Question: I want know if is it possible to make Google Chrome behave like a kiosk (without a frame or controls) but not in full screen, like the next mock picture:

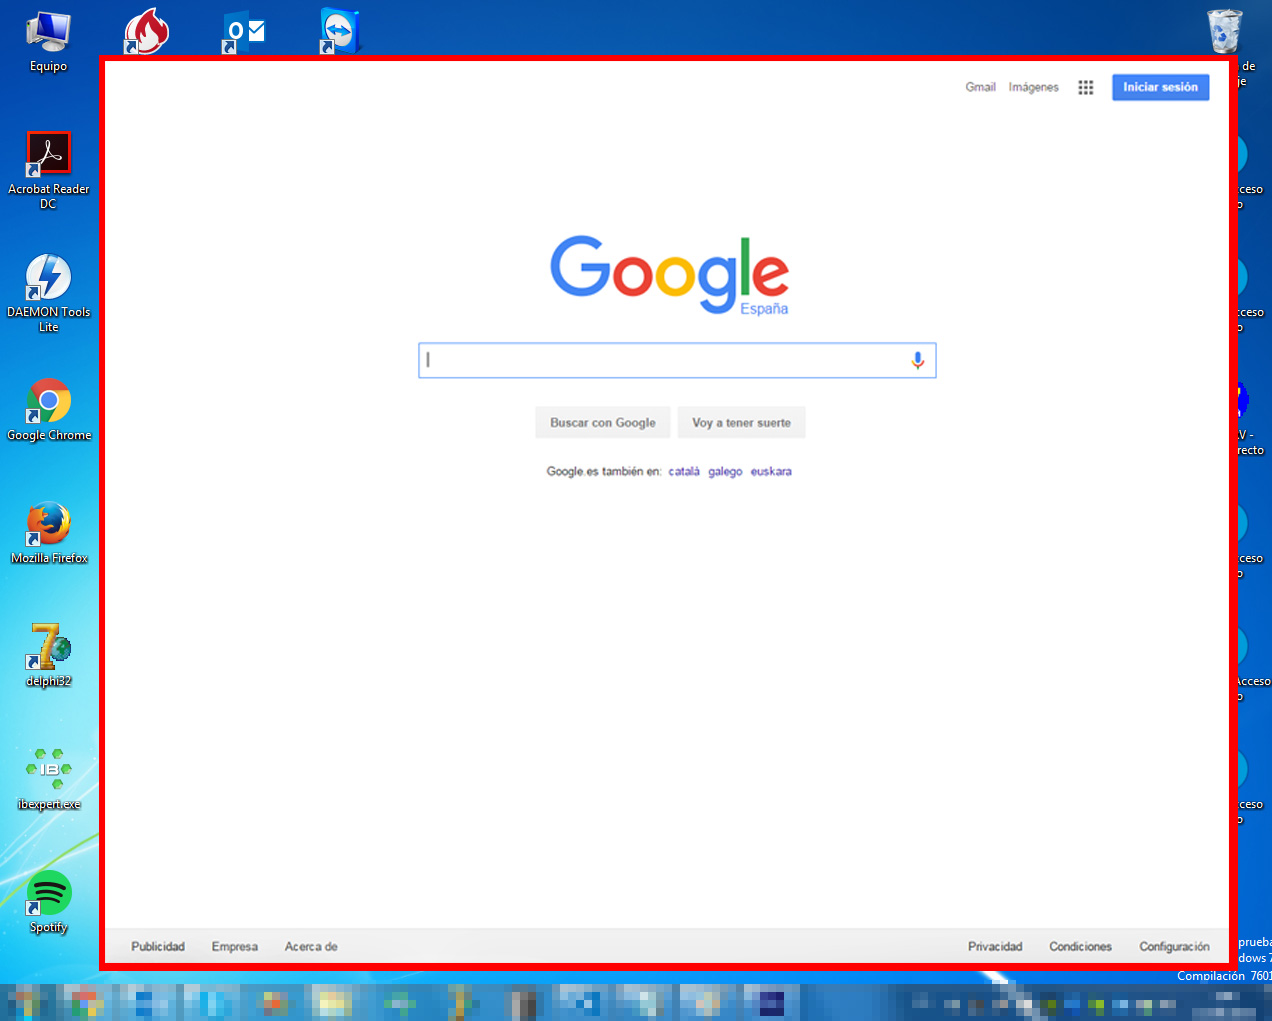
Answer: My solution in Electron:
'''
var app = require('app'); // Module to control application life.
var BrowserWindow = require('browser-window'); // Module to create native browser window.
// Keep a global reference of the window object, if you don't, the window will
// be closed automatically when the JavaScript object is GCed.
var mainWindow = null;
// This method will be called when Electron has finished
// initialization and is ready to create browser windows.
app.on('ready', function() {
// Create the browser window.
mainWindow = new BrowserWindow({width: 800, height: 600, frame:false});
// and load the index.html of the app.
mainWindow.loadURL('http://www.google.com/');
// Emitted when the window is closed.
mainWindow.on('closed', function() {
// Dereference the window object, usually you would store windows
// in an array if your app supports multi windows, this is the time
// when you should delete the corresponding element.
mainWindow = null;
});
});
'''